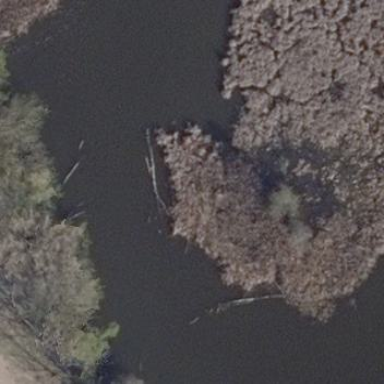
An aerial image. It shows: Reedbed wetland area.